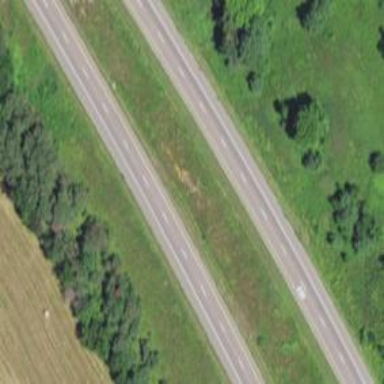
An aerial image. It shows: View of motorway.